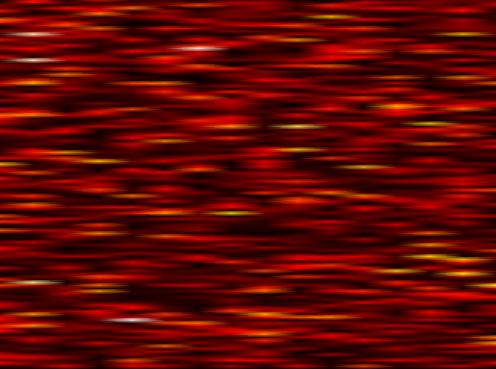
Label: FOFDM